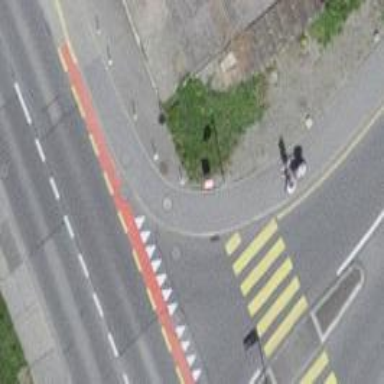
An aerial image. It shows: Kerb barrier.